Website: lowes
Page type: account-selection
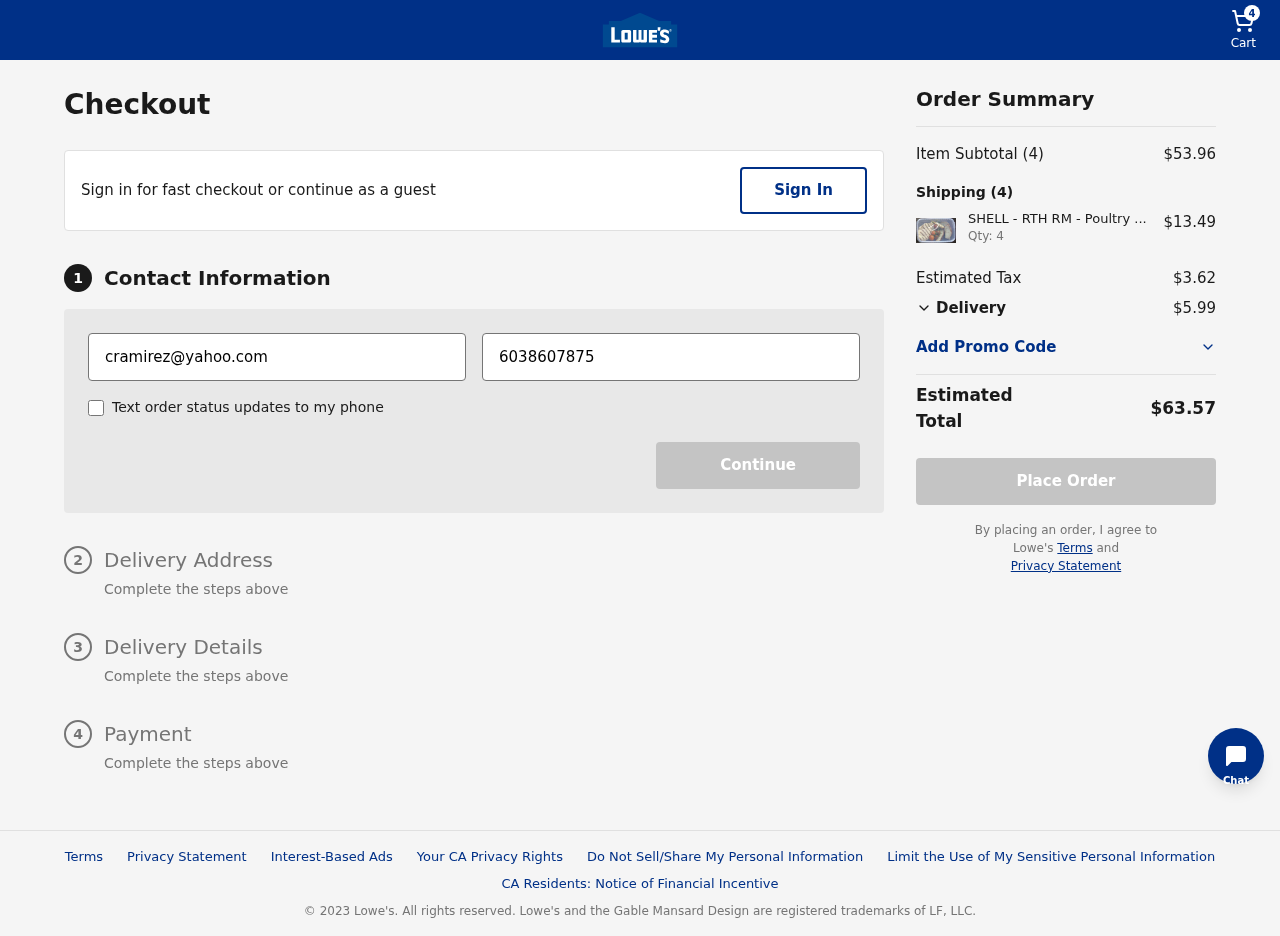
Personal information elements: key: PII_EMAIL
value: cramirez@yahoo.com
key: PII_PHONE
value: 6038607875
Product elements: key: PRODUCT1_NAME
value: SHELL - RTH RM - Poultry 4
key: PRODUCT1_PRICE
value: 13.49
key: PRODUCT1_QUANTITY
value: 4
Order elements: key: ORDER_NUM_ITEMS
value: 4
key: ORDER_SUBTOTAL
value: $53.96
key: ORDER_TAX
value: $3.62
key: ORDER_SHIPPING_COST
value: $5.99
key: ORDER_TOTAL
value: $63.57